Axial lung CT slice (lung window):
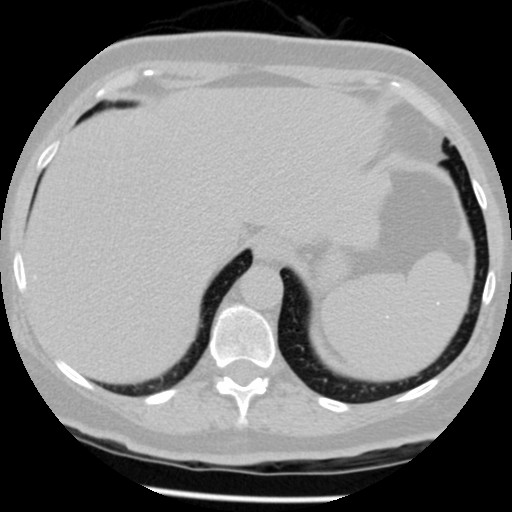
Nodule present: no